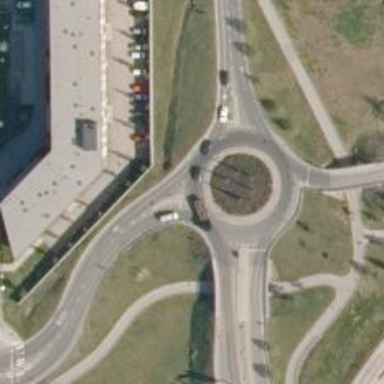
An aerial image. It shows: Secondary road with asphalt surface leading to roundabout junction.